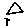
Label: triangle